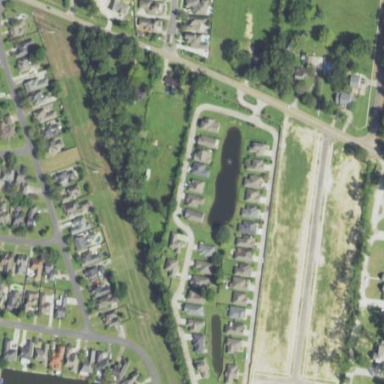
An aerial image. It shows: Gated residential area.